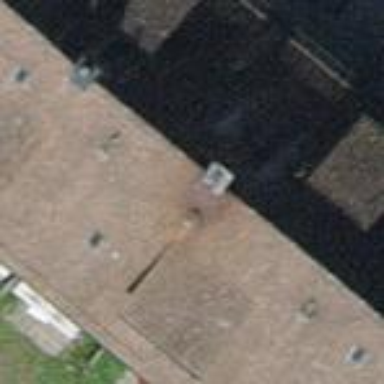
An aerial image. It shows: Gabled roof on building that houses apartments.